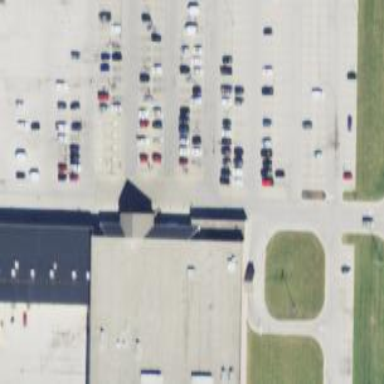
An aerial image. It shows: Supermarket building.